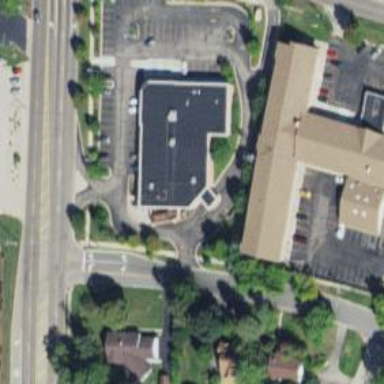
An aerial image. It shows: Pharmacy providing healthcare services.